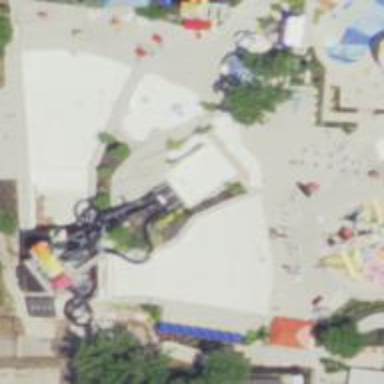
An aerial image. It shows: Water slide attraction.